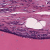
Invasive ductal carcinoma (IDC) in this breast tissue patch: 0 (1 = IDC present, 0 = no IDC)